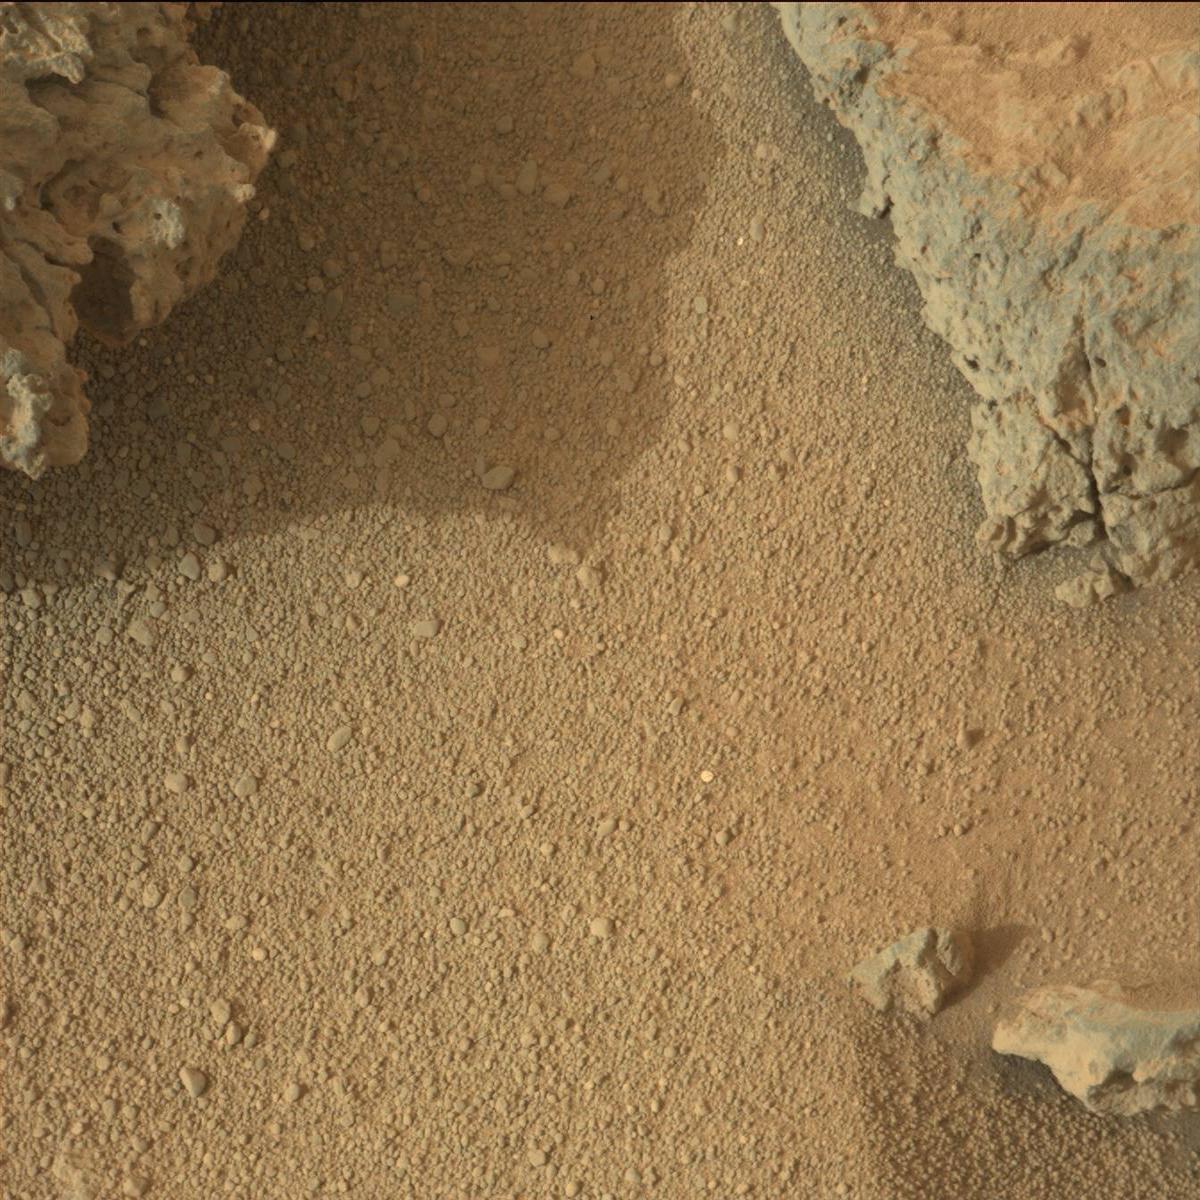
Terrain classes present: Bedrock, Rock, Sand / Soil